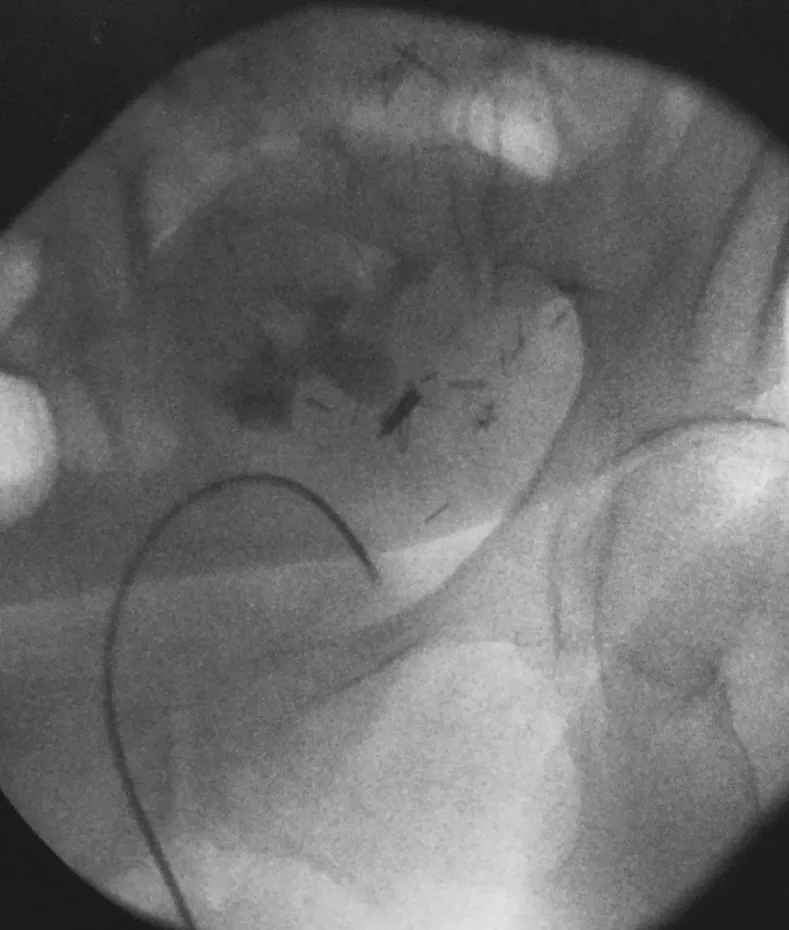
Backward deflection of flexible ureteroscope into the bladder.
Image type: radiology (x_ray)